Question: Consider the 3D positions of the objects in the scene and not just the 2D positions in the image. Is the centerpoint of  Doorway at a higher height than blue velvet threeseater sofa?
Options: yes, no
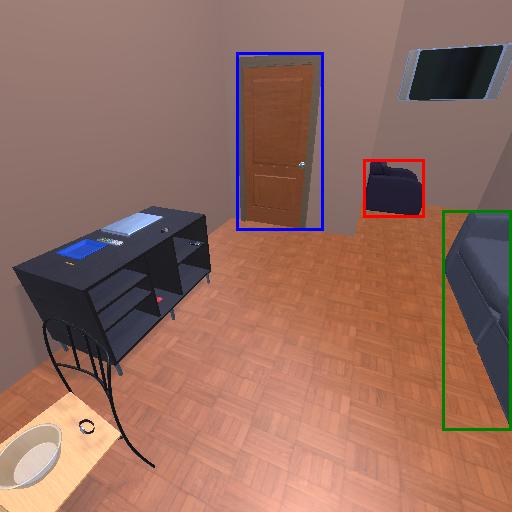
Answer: yes